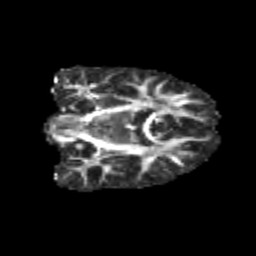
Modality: FA
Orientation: coronal
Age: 11
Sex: male
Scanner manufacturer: siemens
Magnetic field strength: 3 T
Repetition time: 3.8 s
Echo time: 0.07 s